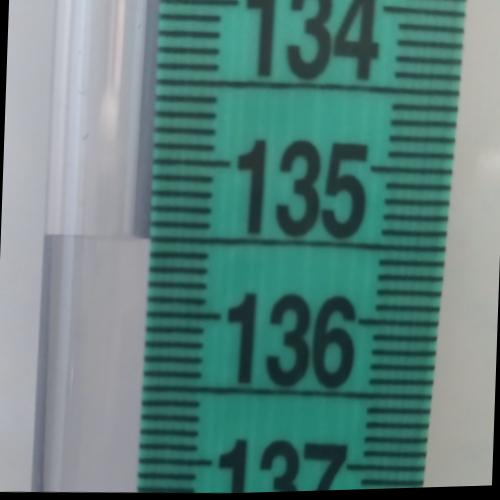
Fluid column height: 135.5 cm